Field crop: tomato
Growth stage: 1
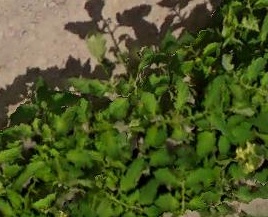
Species: tomato